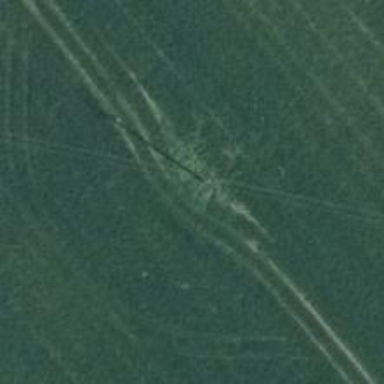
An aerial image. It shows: Power pole.